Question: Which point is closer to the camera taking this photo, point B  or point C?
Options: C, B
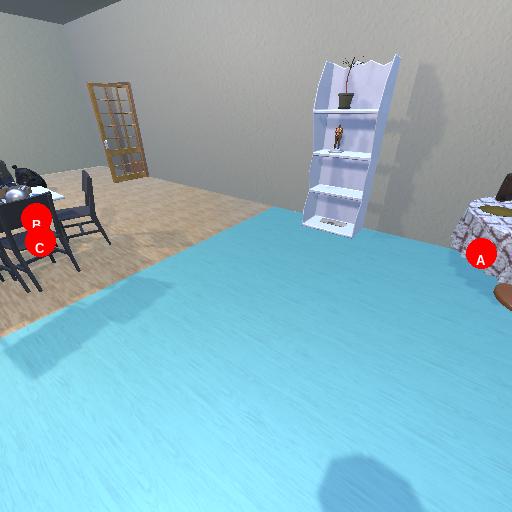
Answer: C